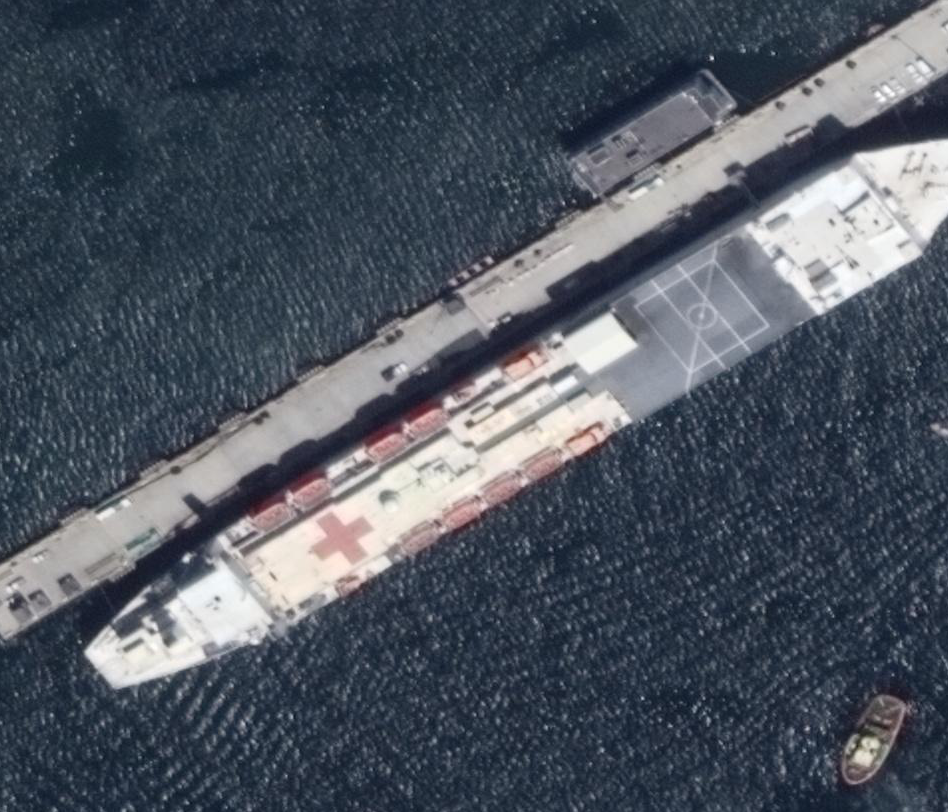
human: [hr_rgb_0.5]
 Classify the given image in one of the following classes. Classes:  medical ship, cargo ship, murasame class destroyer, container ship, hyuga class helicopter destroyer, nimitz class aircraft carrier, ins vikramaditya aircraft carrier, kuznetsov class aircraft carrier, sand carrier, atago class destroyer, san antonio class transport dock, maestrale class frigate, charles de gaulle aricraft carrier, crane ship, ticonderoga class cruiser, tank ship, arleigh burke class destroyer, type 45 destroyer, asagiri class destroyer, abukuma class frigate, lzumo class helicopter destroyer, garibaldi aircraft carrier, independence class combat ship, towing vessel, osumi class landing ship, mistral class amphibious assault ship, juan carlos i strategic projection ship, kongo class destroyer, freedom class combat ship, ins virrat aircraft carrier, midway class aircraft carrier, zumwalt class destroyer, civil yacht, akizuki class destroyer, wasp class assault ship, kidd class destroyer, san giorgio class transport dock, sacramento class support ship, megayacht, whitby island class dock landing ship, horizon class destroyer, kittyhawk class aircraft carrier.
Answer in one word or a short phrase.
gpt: Medical ship